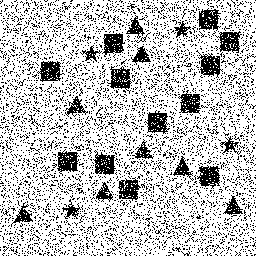
Squares: 12
Triangles: 8
Stars: 4
Total shapes: 24